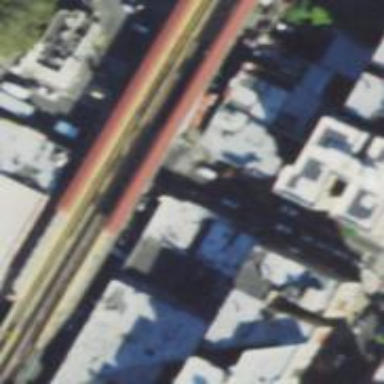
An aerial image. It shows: Bridge leading to railway platform for public transport.